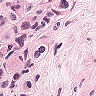
Metastatic tissue present: yes